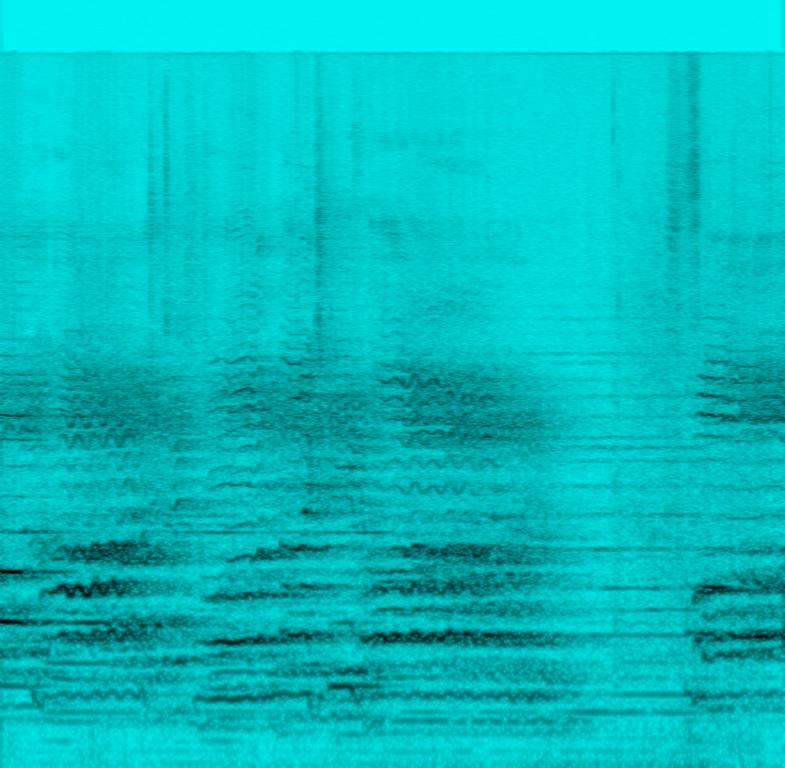
This audio contains male voices singing together an opera in a higher pitch creating harmonies. In the background you can hear strings playing. This song may be playing live in a theater.